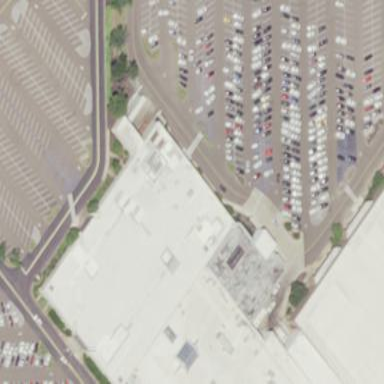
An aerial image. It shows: Department store building.